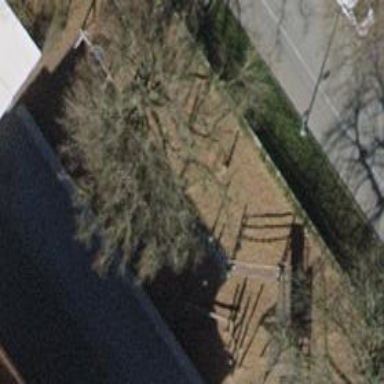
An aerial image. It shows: Playground area for leisure activities on the land.